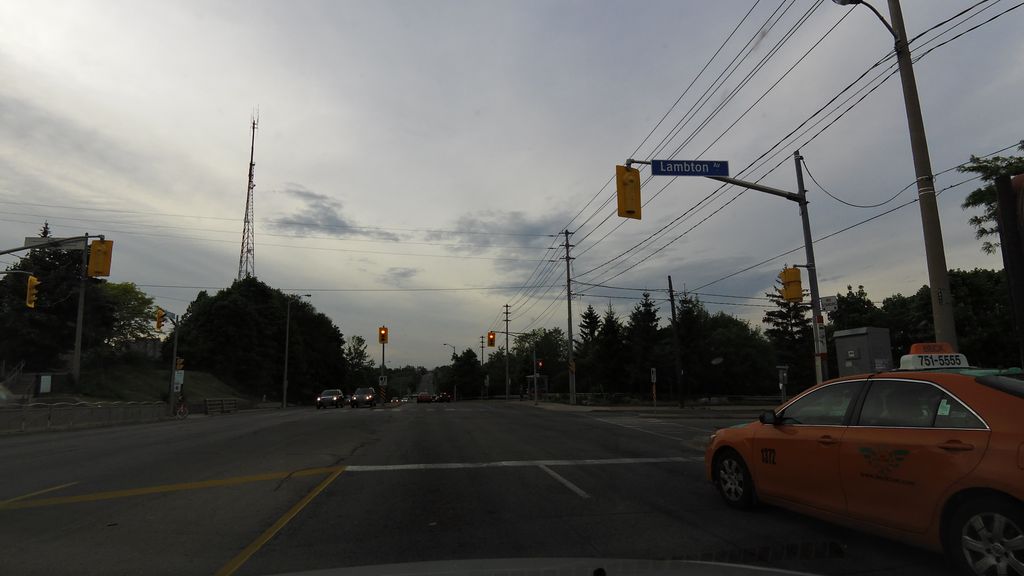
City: toronto